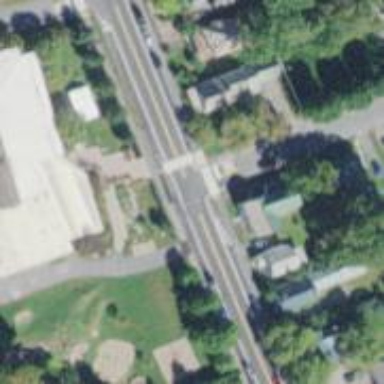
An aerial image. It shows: Footway crossing.